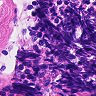
Metastatic tissue present: no